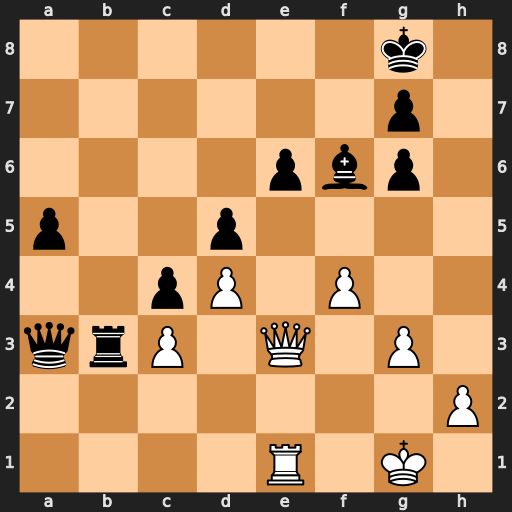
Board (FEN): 6k1/6p1/4pbp1/p2p4/2pP1P2/qrP1Q1P1/7P/4R1K1
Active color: w
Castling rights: -
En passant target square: -
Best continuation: Qxe6+ Kh7 Qh3+